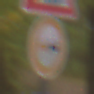
Verkehrszeichen: Ueberholverbot
Zusatzzeichen oben: Bahnuebergang
Umgebung: Outdoor, Nature
Tageszeit: Midday
Wetter: Overcast
Licht: Natural
Jahreszeit: NotSpecified
Kontrast: LowContrast